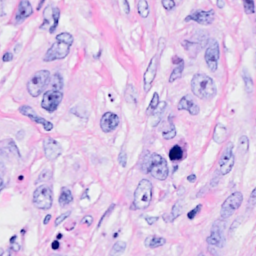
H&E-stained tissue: Breast